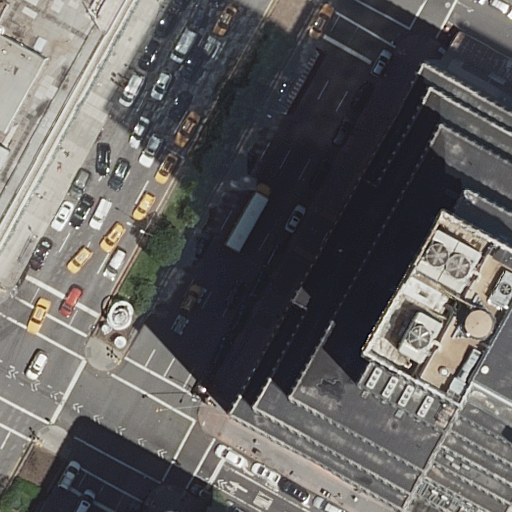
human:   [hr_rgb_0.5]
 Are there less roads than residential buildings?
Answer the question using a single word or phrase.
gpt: no

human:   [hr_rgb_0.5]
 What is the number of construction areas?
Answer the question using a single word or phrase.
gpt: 0

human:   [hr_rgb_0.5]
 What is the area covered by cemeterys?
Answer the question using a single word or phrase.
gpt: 0m2

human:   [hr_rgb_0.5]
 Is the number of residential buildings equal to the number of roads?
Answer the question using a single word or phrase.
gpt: no

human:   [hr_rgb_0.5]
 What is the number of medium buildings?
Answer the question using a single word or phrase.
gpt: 0

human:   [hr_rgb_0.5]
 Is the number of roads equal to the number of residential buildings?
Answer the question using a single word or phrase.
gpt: no

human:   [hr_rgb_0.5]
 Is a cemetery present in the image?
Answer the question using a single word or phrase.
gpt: no

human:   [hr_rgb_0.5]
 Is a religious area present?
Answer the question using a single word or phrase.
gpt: no

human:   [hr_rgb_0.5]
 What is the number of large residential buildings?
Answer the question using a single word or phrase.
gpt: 1

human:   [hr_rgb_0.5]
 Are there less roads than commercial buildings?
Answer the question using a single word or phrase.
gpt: no

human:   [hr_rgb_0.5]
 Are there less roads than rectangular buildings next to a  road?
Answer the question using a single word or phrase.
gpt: no

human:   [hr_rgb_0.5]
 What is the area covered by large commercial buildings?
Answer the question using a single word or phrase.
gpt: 0m2

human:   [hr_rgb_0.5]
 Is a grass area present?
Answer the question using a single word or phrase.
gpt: no

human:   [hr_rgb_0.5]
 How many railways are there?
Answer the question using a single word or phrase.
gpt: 0

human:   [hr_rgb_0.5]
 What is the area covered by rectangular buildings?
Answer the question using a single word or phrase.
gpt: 122m2

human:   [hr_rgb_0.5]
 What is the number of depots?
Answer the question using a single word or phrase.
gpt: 0

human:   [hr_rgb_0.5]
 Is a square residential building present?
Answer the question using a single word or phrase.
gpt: no

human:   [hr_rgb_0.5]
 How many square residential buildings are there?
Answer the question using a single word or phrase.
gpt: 0

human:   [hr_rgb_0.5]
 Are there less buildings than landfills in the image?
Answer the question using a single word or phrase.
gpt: no

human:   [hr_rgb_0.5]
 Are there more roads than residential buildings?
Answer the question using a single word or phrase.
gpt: yes

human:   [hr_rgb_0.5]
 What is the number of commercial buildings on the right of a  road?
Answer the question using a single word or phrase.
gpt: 0

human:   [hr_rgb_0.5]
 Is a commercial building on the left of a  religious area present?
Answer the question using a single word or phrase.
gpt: no

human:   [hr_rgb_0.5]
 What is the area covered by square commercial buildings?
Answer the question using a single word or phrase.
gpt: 0m2

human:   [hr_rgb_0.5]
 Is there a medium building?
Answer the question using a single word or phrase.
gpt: no

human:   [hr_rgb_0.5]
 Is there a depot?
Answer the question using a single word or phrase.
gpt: no

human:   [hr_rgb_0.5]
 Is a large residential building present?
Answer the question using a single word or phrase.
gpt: yes

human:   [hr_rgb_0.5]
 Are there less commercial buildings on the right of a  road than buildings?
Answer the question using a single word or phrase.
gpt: yes

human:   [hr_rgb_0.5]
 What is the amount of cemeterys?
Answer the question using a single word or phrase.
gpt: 0

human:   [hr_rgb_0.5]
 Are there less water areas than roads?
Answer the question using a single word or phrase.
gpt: yes

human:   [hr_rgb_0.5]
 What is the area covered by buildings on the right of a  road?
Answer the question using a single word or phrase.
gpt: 122m2

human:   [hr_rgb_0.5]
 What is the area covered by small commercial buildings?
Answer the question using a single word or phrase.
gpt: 0m2

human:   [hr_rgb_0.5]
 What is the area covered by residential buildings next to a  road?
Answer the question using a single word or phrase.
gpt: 751m2

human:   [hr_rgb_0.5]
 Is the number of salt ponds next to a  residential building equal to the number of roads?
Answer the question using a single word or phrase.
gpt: no

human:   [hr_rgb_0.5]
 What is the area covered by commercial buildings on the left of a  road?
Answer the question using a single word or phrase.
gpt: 0m2

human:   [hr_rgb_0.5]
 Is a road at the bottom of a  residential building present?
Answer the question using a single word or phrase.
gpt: yes

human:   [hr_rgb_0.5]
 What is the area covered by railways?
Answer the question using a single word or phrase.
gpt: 0m2